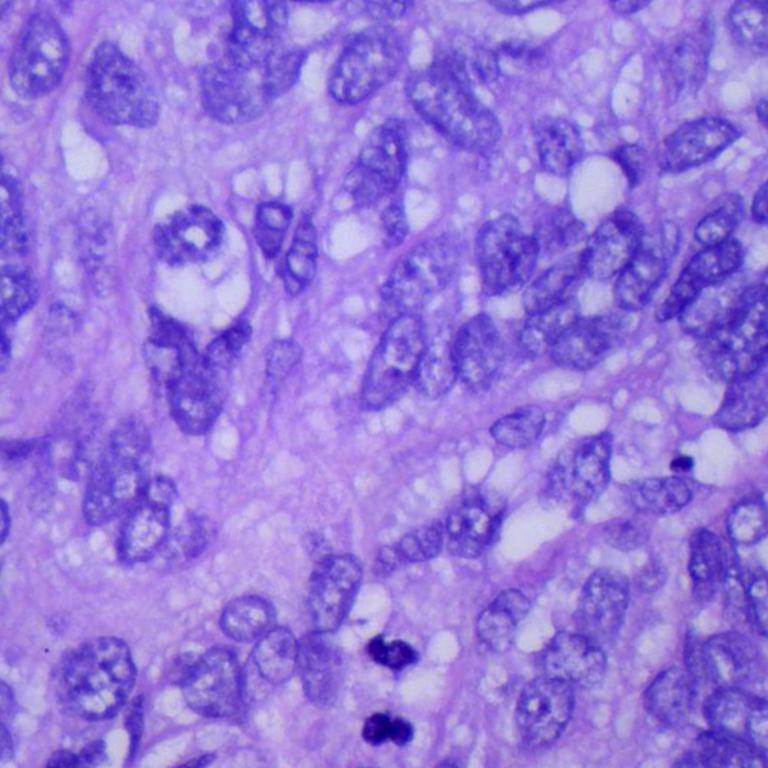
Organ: lung
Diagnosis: squamous carcinomas